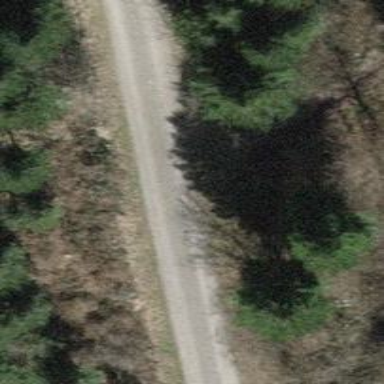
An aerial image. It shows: Path.